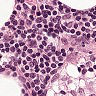
Metastatic tissue present: no